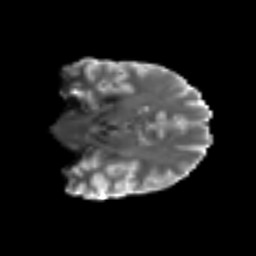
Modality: T2w
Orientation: coronal
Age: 52
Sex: male
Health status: ill
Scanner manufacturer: siemens
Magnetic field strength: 3 T
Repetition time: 8.7 s
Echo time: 0.11 s